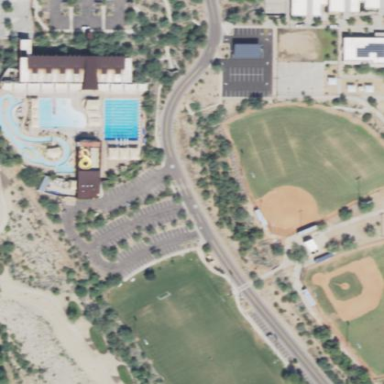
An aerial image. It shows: Sports centre focused on swimming activities.